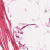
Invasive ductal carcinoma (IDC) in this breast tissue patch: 0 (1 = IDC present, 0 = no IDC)